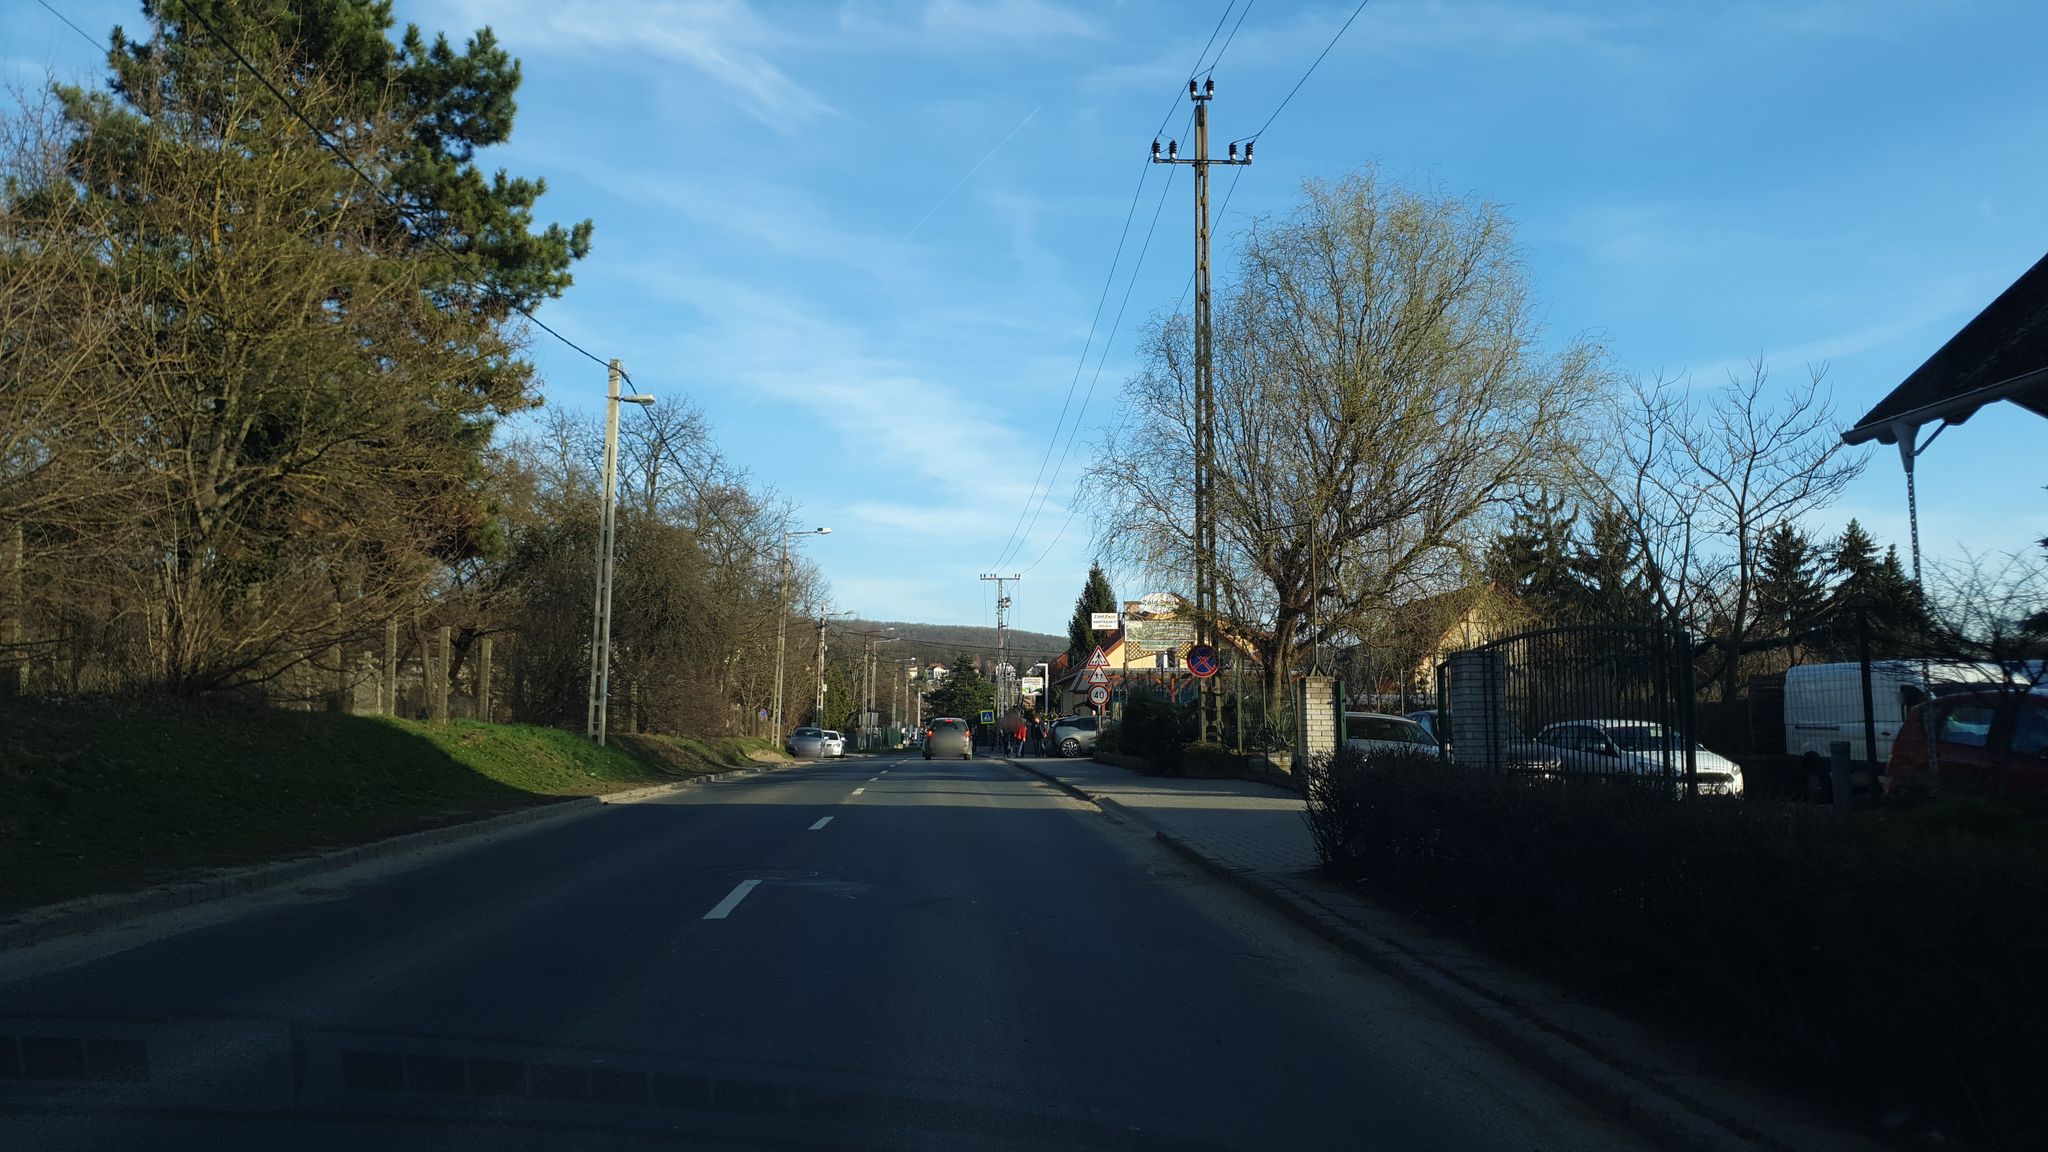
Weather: clear
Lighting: day
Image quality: good
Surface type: driving surface
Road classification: secondary
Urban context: suburban or peri-urban
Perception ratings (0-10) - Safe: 4.57, Lively: 7.92, Beautiful: 7, Boring: 4.07, Depressing: 4.05, Wealthy: 1.44